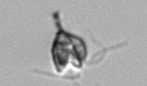
Label: Pyramimonas_longicauda